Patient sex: M
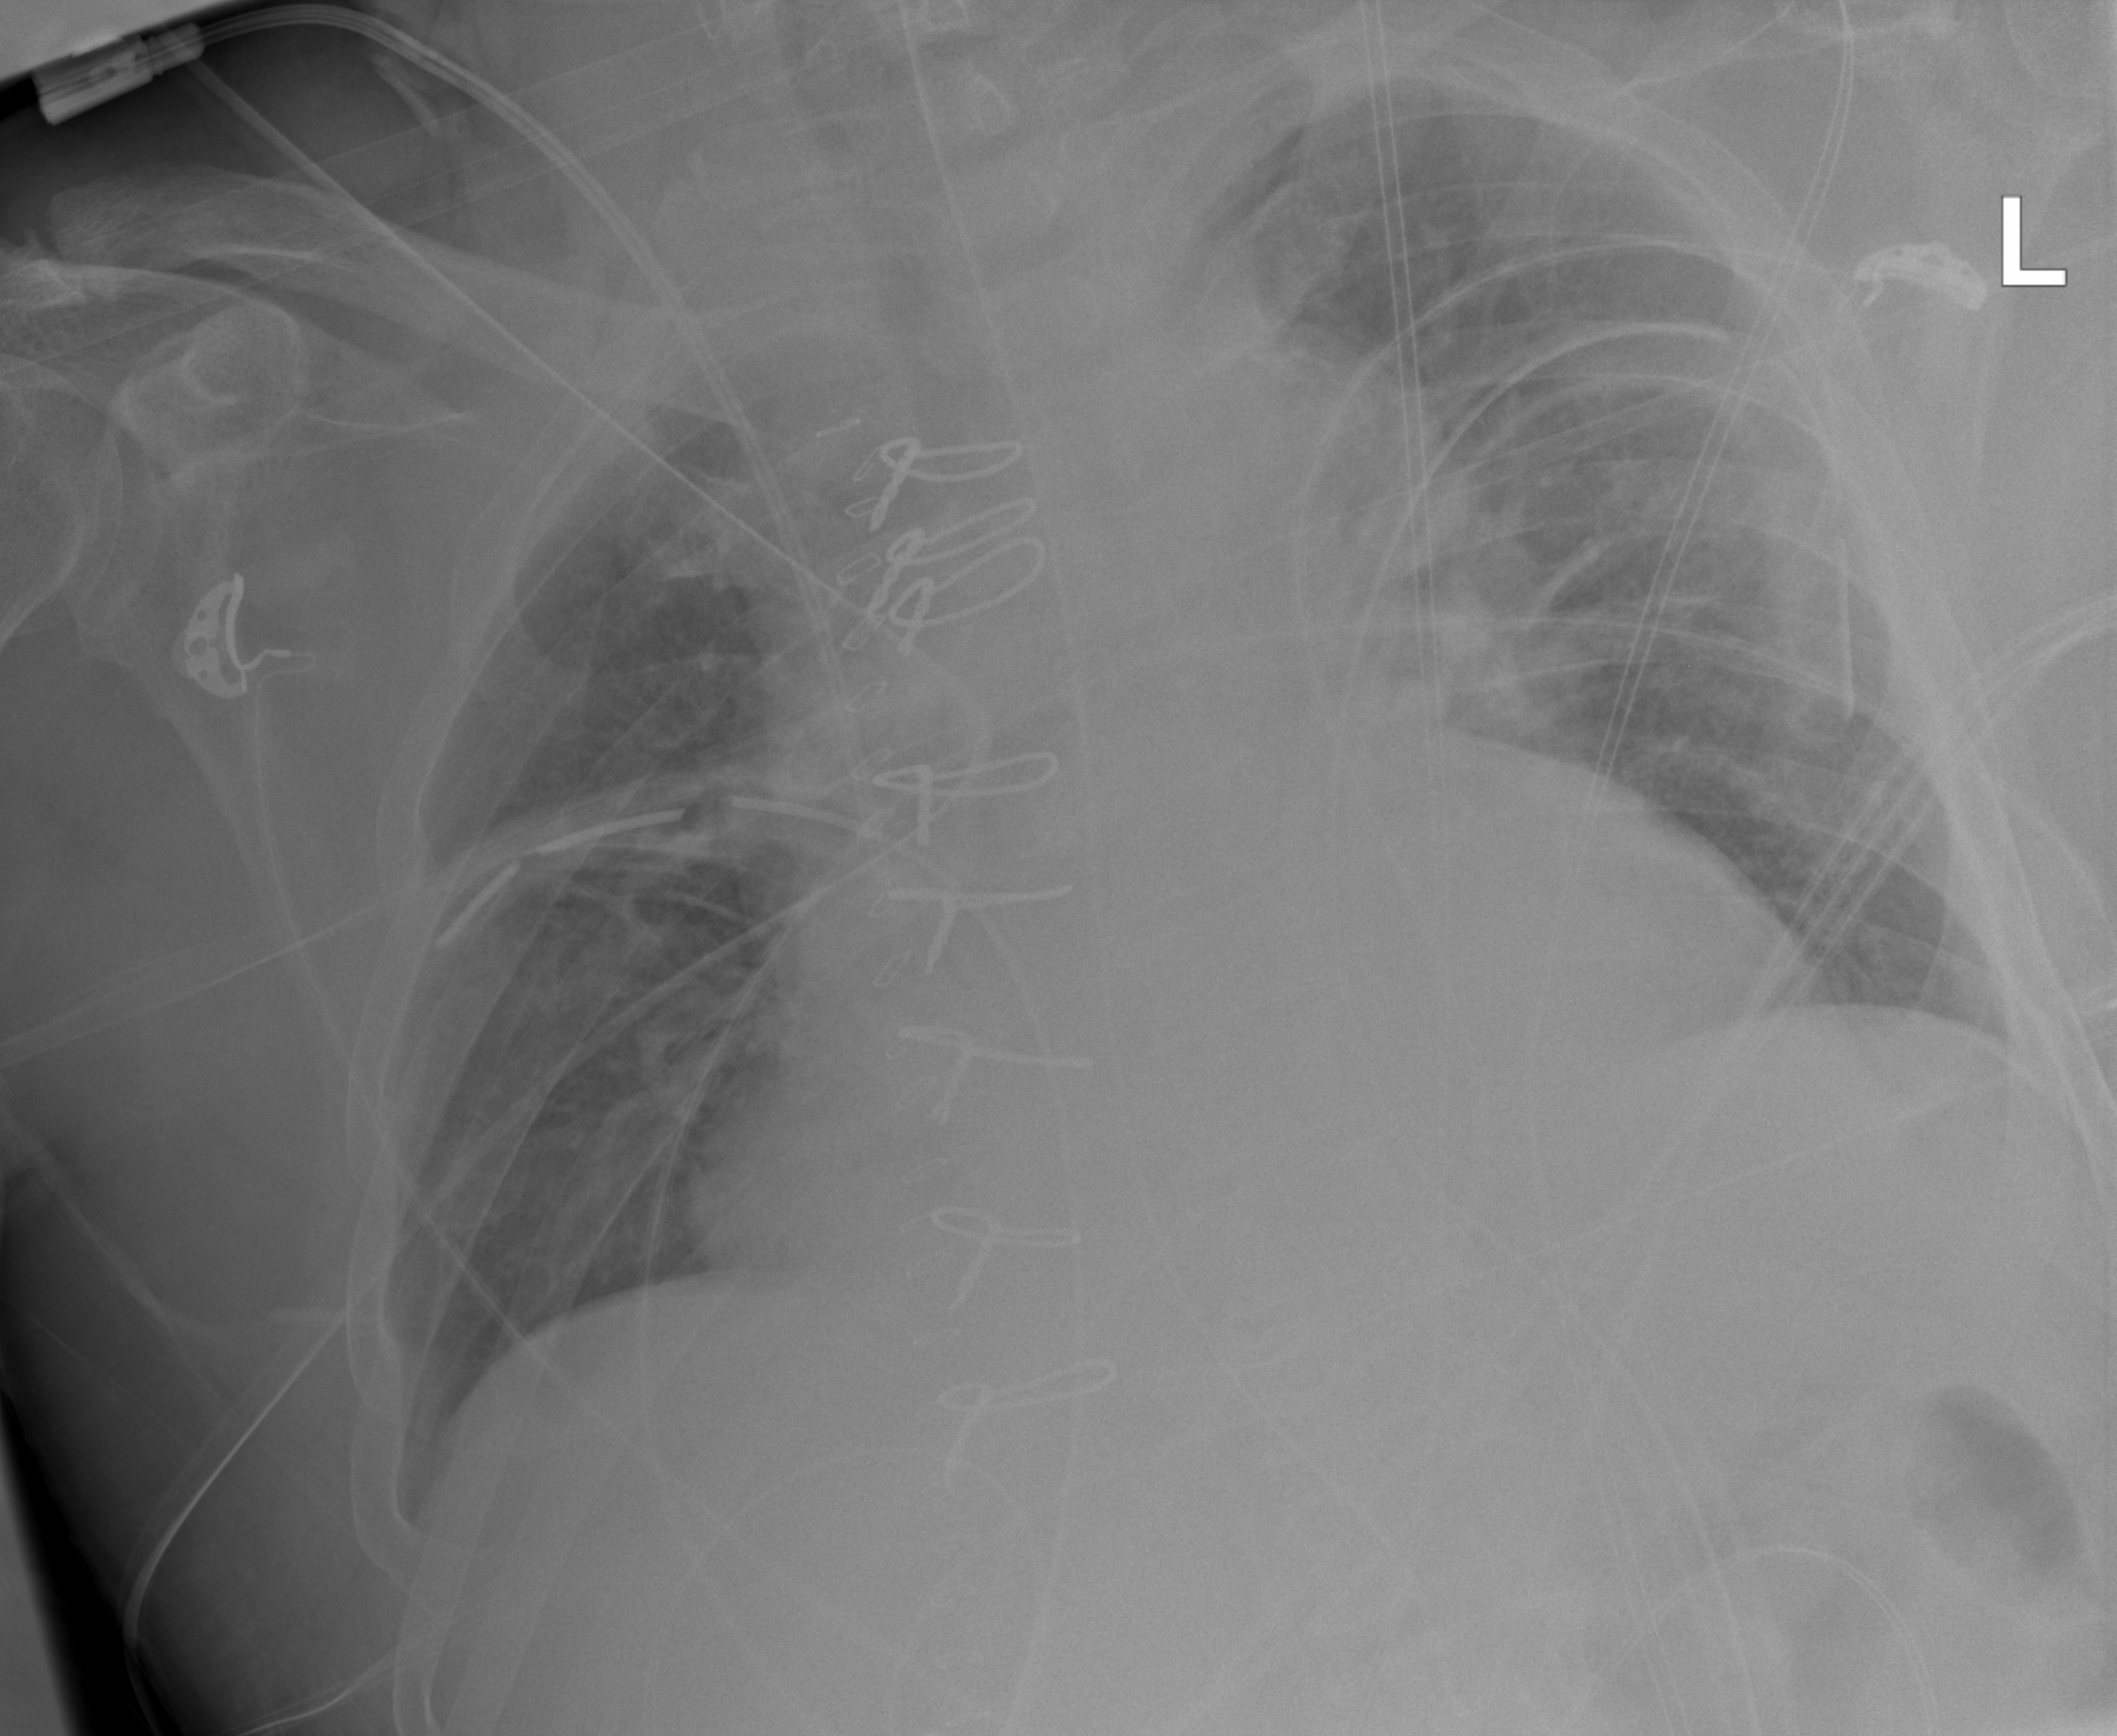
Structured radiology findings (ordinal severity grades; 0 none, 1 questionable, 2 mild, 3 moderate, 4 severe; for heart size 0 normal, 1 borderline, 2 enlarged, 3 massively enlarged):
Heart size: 2
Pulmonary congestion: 1
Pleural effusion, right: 0
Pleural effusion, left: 0
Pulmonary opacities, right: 0
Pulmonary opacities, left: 0
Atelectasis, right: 2
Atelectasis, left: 2